Aerial crown-view tile of a tropical tree (Barro Colorado Island, Panama), acquired 20250915:
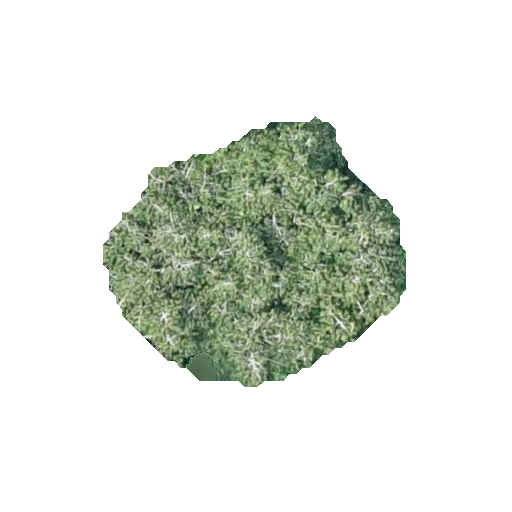
Species: Virola surinamensis
GBIF accepted scientific name: Virola surinamensis
Crown area: 81.129 m²